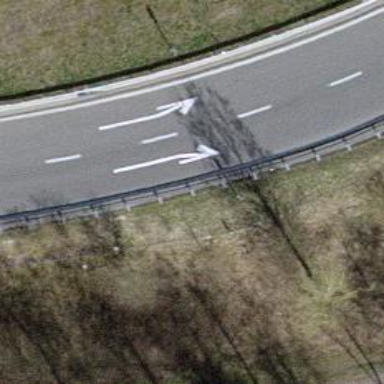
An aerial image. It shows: Asphalt motorway link.